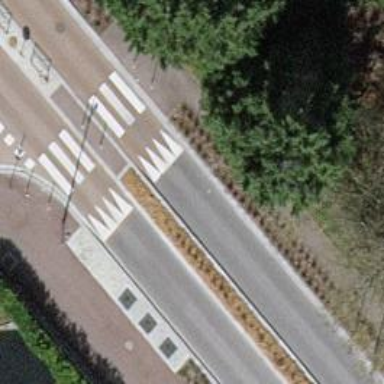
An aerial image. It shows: Traffic calming hump on the road.